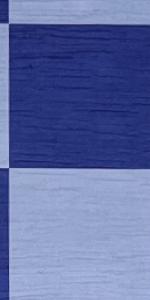
Label: Empty